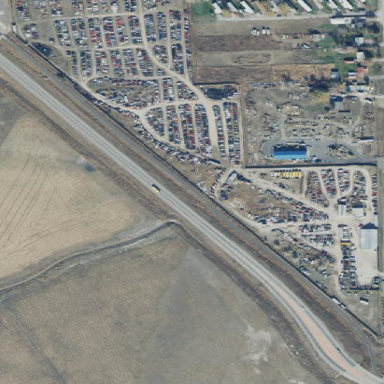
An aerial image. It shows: Scrap yard located in industrial area.